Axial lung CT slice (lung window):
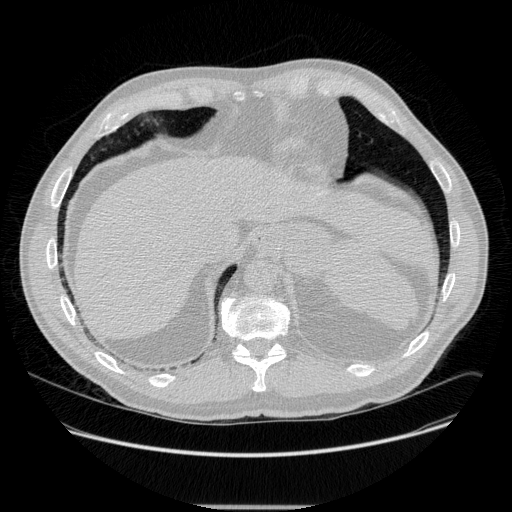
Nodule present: no